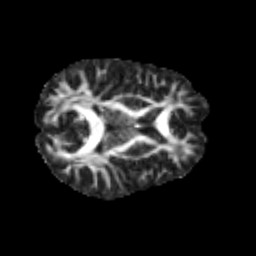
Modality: FA
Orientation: axial
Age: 29
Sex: male
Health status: healthy